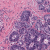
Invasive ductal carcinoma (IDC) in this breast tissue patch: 0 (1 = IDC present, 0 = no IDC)